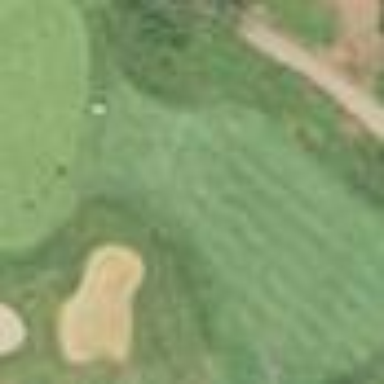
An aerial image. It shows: Grassy area designated as golf fairway.